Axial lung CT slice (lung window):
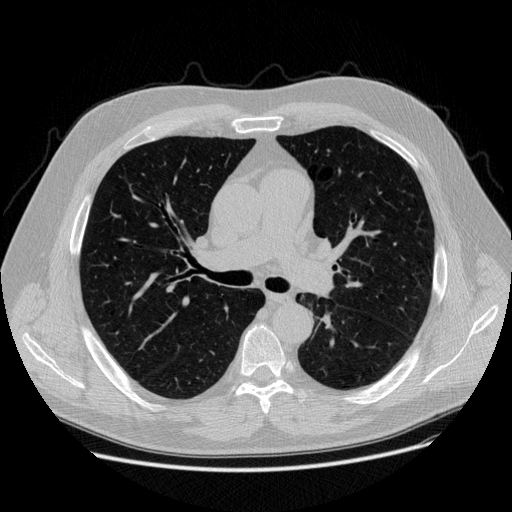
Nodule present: no